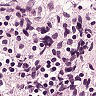
Metastatic tissue present: no